Question: I am trying to make a grid of image views, that when i drag another view over them(this view essentially acts as a mouse pointer), it changes the image I drag over in the grid to a different image. When I drag the "mouse" view away it will go back to normal.
Right now I have my mouse cursor view moving and have a grid of image views implemented with a grid view using a custom adaptor ( pictured below)

I can drag my cursor around but when ever I try to drag inside the gridview, it calls the image on the gridview's ontouch listener(only when i click on the image view, not when I slide over it). I also cannot seem to get onHover working on the images in the image View.
Also, if the mouse view is covering one of the grid images, the 'ontouchlistener' of the image view the grid is not called.
What is the best way( types of views, etc) to use to go about implementing this?
Here is some relevant code from what I have so far.
This is where I set up my grid view in my activity
'''
GridView gridView;
gridView = (GridView) findViewById(R.id.gridView);
gridView.setAdapter(new ImageAdapter(this,new String [25]));
gridView.setOnDragListener(new MyDragListener());
gridView.setOnItemClickListener(new AdapterView.OnItemClickListener() {
public void onItemClick(AdapterView<?> parent, View v,
int position, long id) {
}
});
gridView.setClickable(false);
'''
This is the 'getView' function in my
'''
public View getView(int position, View convertView, ViewGroup parent) {
LayoutInflater inflater = (LayoutInflater) context
.getSystemService(Context.LAYOUT_INFLATER_SERVICE);
View gridView;
if (convertView == null) {
gridView = inflater.inflate(R.layout.vibe_pad_section, null);
final ImageView imageView = (ImageView) gridView
.findViewById(R.id.grid_item_image);
imageView.setImageResource(R.drawable.vibepadcircle);
imageView.setPadding(10,10,10,10);
imageView.setOnTouchListener(new View.OnTouchListener() {
@Override
public boolean onTouch(View view, MotionEvent e) {
Log.e("here","here");
switch (e.getAction()) {
case MotionEvent.ACTION_MOVE:
Log.e("here2","here2");
}
imageView.setImageResource(R.drawable.bar_high);
return true;
}
});
VibePad.padTargets.add(imageView);
} else {
gridView = (View) convertView;
}
return gridView;
}
class MyDragListener implements View.OnDragListener {
@Override
public boolean onDrag(View v, DragEvent event) {
final int action = event.getAction();
ClipData dragData;
View p = (View) v.getParent();
Object index = p.getTag();
final int which = Integer.parseInt(index.toString());
boolean handled = true;
Log.e(" in on drag","in on drag") ;
switch (action) {
case DragEvent.ACTION_DRAG_EXITED:
// Report the drop/no-drop result to the user
((ImageView) v).setImageResource(R.drawable.bar_high);
break;
case DragEvent.ACTION_DRAG_ENTERED:
// just drop it
((ImageView) v).setImageResource(R.drawable.vibepadcircle);
break;
default :
break;
}
return handled;
}
'''
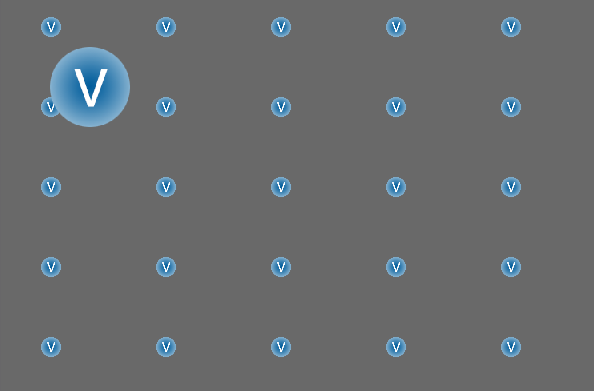
Answer: You need to create a class that extends OnDragListener:
When ACTION_DRAG_ENTERED occurs, you can change the underlying image to something else. When you exist (you've dragged the view outside the bounding box of the the image on your gridview) then you can change it back to it's original image
'''
class MyDragListener implements OnDragListener {
@Override
public boolean onDrag(View v, DragEvent event) {
final int action = event.getAction();
ClipData dragData;
View p = (View) v.getParent();
Object index = p.getTag();
final int which = Integer.parseInt(index.toString());
boolean handled = true;
switch (action) {
case DragEvent.ACTION_DRAG_STARTED:
dragSku = event.getClipDescription().getLabel().toString();
break;
case DragEvent.ACTION_DRAG_ENDED:
// Report the drop/no-drop result to the user
final boolean dropped = event.getResult();
compareInMotion = false;
BaseAdapter lva = (BaseAdapter) gridview.getAdapter();
lva.notifyDataSetChanged();
break;
case DragEvent.ACTION_DROP:
// just drop it
((ImageView) v).setImageBitmap(emptyImg);
setUpCompareItem((ImageView) v, dragSku); break;
default :
break;
}
return handled;
'''